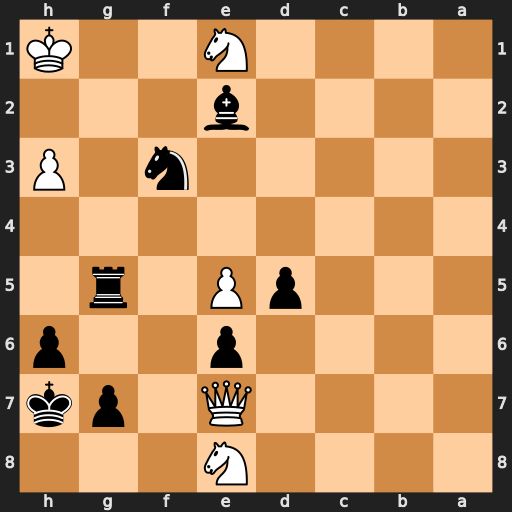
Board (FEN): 4N3/4Q1pk/4p2p/3pP1r1/8/5n1P/4b3/4N2K
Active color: b
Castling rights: -
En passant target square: -
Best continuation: Rg1#